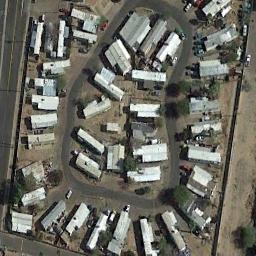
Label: mobile_home_park